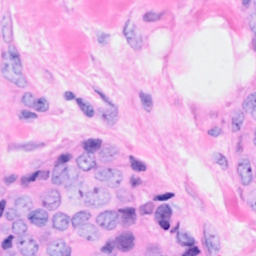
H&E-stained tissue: Breast